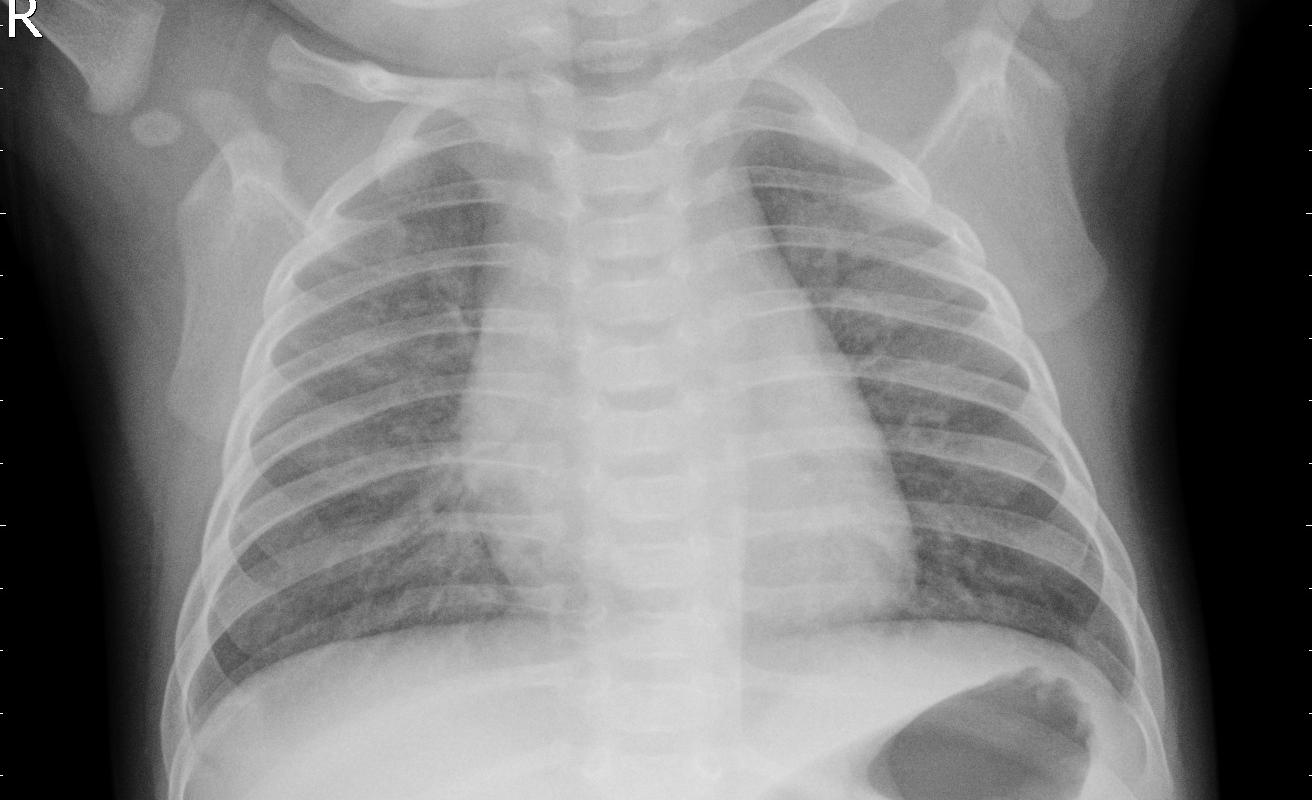
Diagnosis: PNEUMONIA